Question: Scrolling is disabled on this webpage, however, when using an iPad in landscape, this problem occurs. There is no gray space at the bottom until you try to scroll down (this is disabled) but all of the sudden the gray space appears. I've tried to find the answer everywhere with no success. The link to the page is www.papiasxm.com

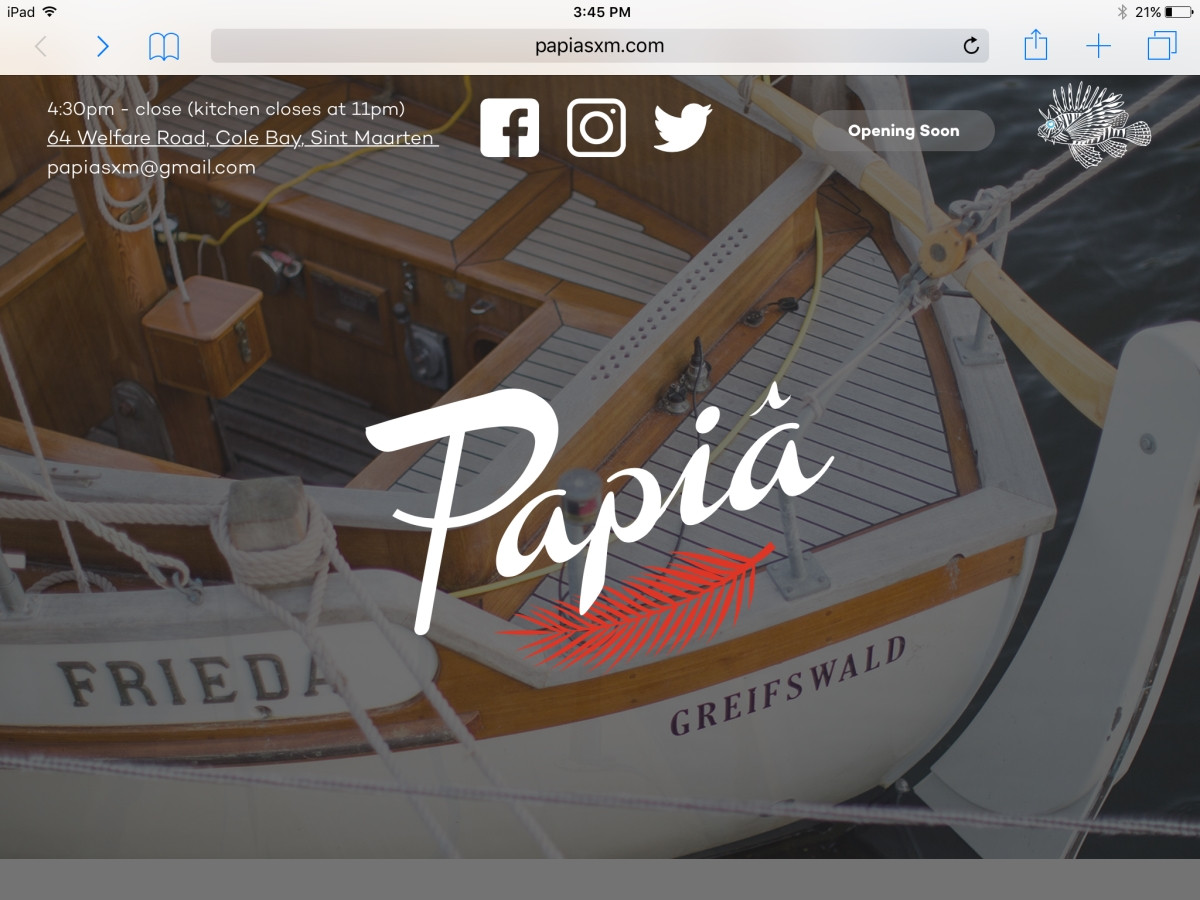
Answer: '''
body {
position: relative;
}
'''
seems to be fixing the issue.